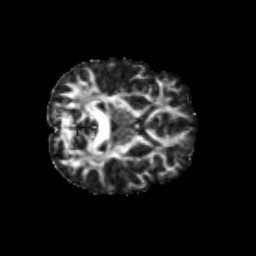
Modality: FA
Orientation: axial
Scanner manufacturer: siemens
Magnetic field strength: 3 T
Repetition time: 9.2 s
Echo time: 0.084 s